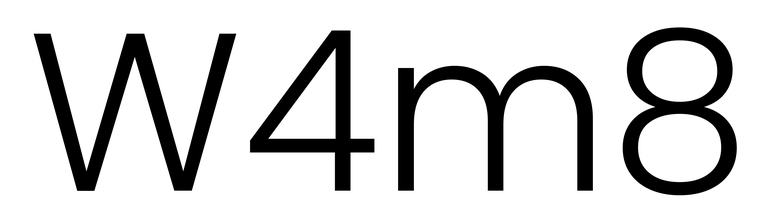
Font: Poppins-Light